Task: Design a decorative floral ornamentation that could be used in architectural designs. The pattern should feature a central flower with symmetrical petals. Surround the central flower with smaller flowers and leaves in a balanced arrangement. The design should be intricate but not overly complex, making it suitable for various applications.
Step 617:
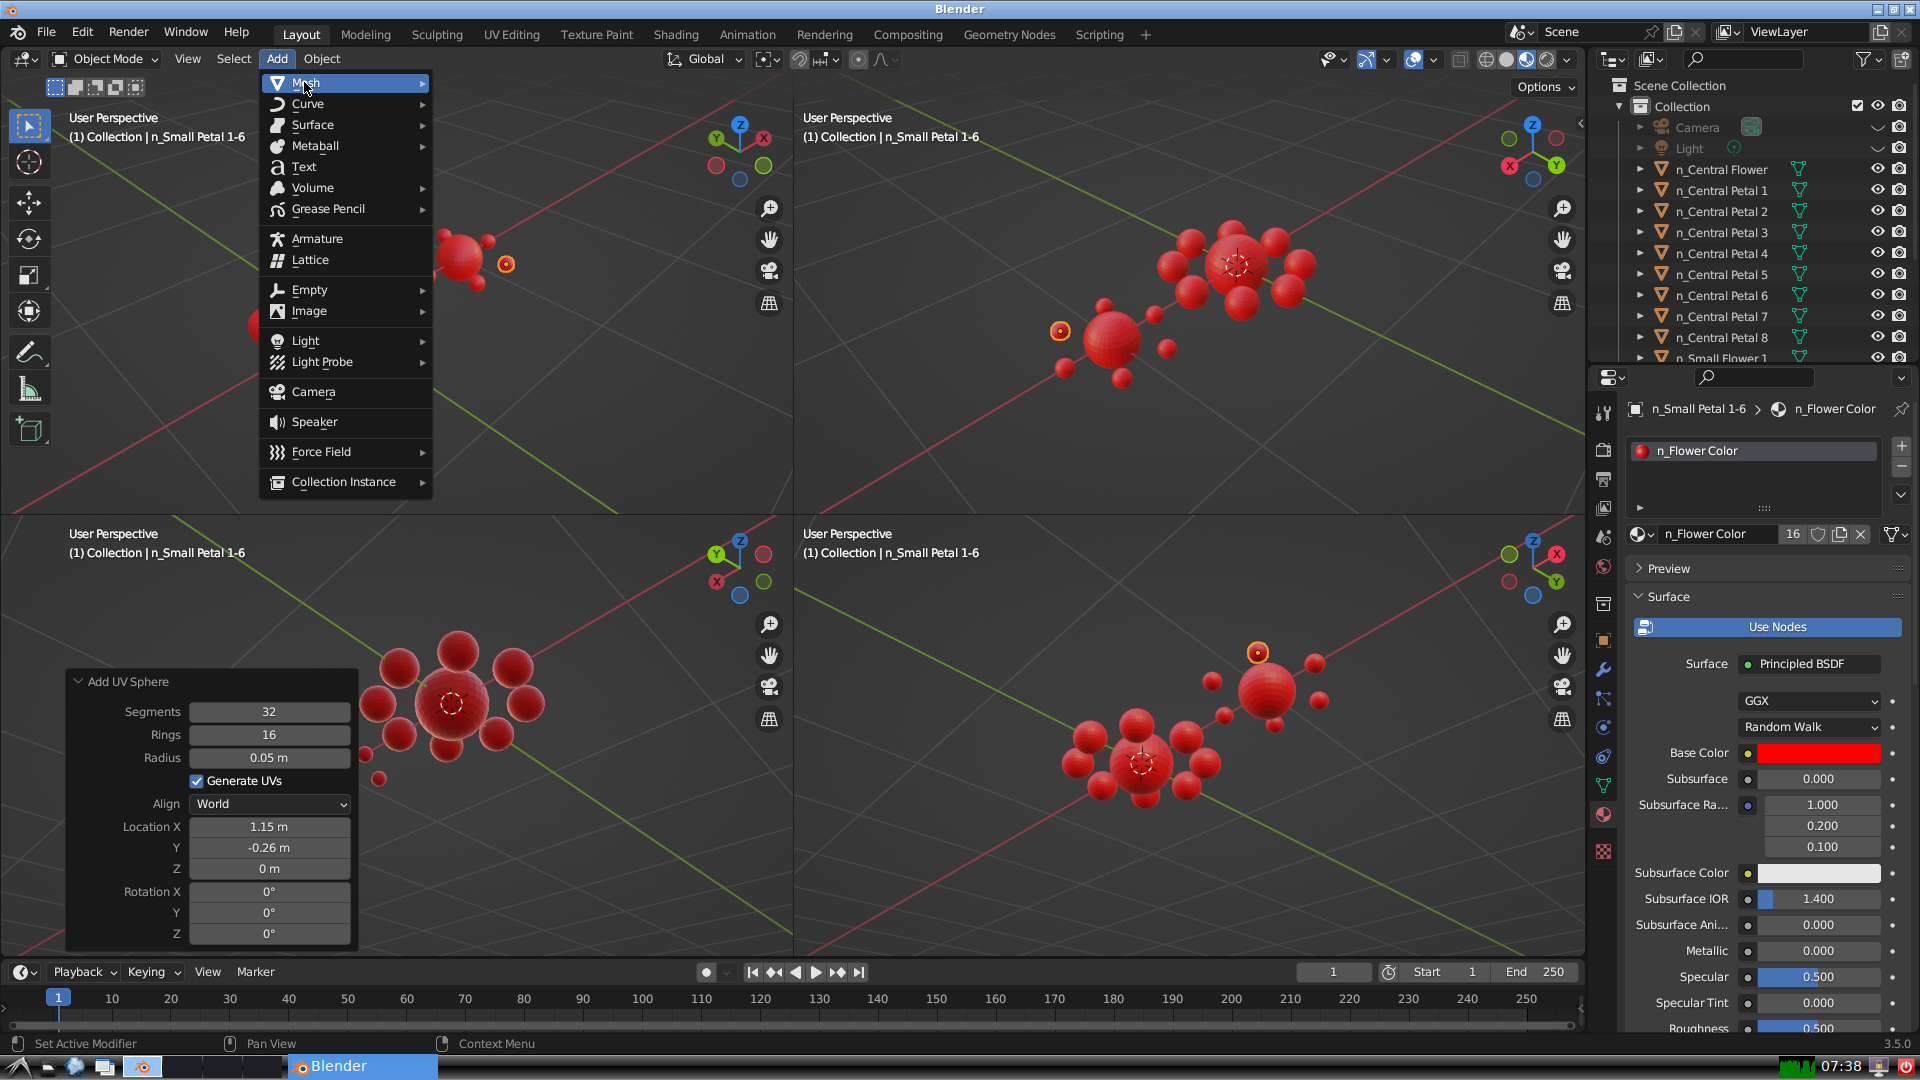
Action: {"mouse_move": [499, 144]}